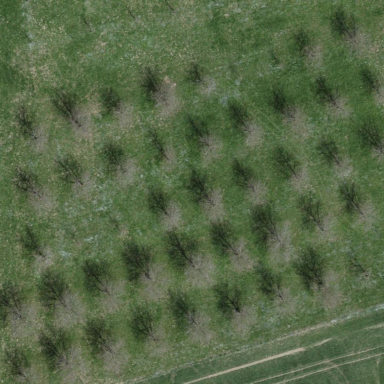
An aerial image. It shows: Orchard.